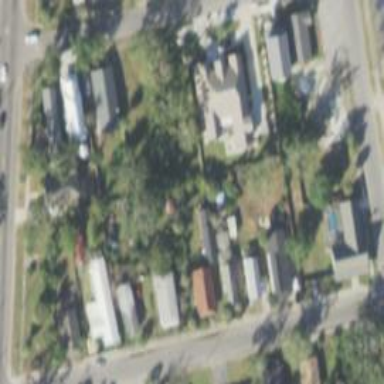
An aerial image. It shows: This residential area consists of single-family homes.